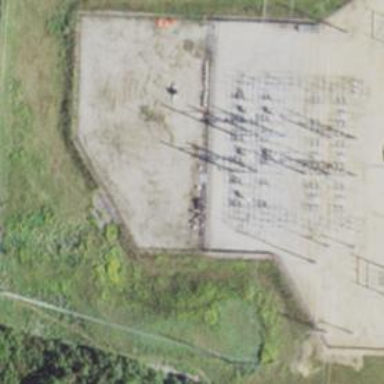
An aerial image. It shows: Switch for power supply.